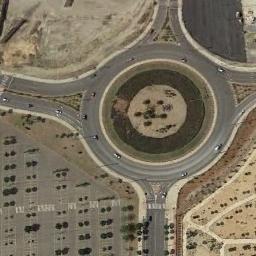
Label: roundabout